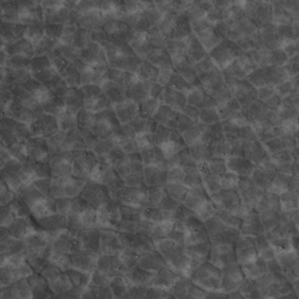
Label: non_frost